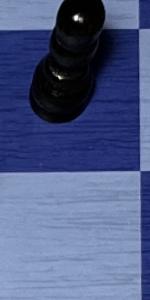
Label: Empty